Interaction volume radius: 10 \u00c5
Interaction volume height: 15 \u00c5
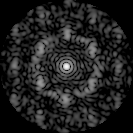
Disorder parameter: 0.6617